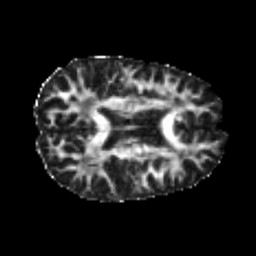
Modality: FA
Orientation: axial
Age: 20
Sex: male
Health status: healthy
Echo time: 0.074 s